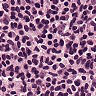
Metastatic tissue present: no